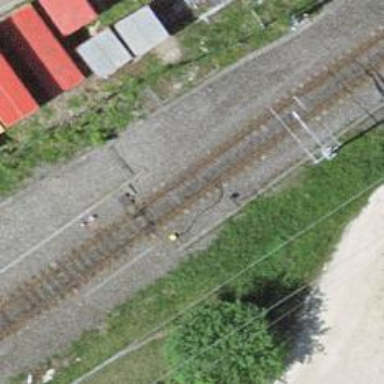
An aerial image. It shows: Railway switch.